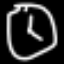
Label: clock